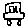
Label: car